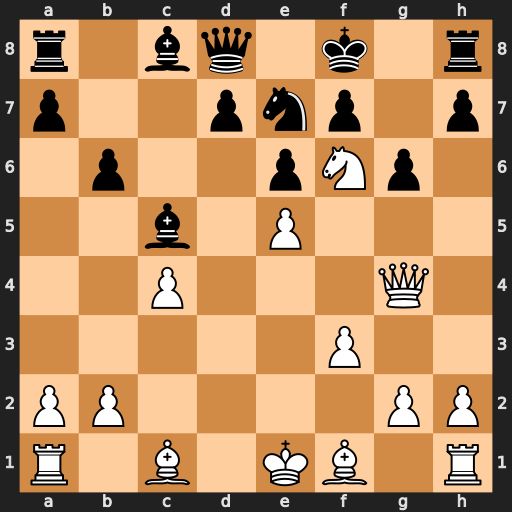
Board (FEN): r1bq1k1r/p2pnp1p/1p2pNp1/2b1P3/2P3Q1/5P2/PP4PP/R1B1KB1R
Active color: w
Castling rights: KQ
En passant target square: -
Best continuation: Bh6#